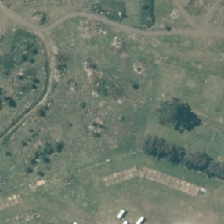
Land cover: grose_broom